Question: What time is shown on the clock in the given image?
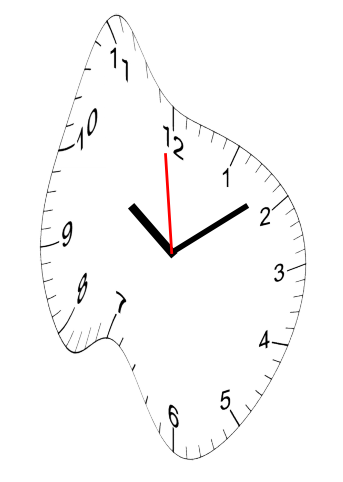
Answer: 10:08:59